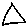
Label: triangle